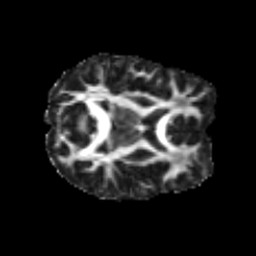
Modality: FA
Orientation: axial
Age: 25
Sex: female
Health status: healthy
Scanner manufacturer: siemens
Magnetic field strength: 3 T
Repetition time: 3.6 s
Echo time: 0.0964 s